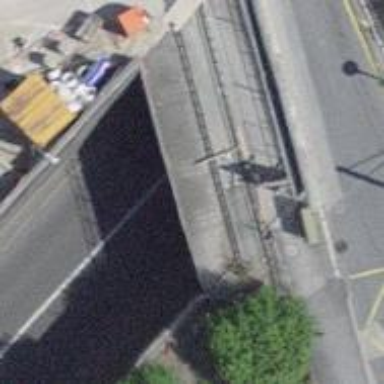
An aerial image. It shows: Secondary road with asphalt surface passing through tunnel.